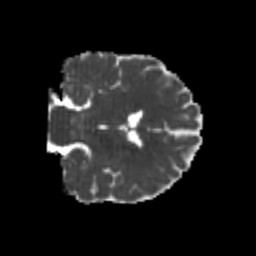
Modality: MD
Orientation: coronal
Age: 26
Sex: male
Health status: healthy
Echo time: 0.074 s